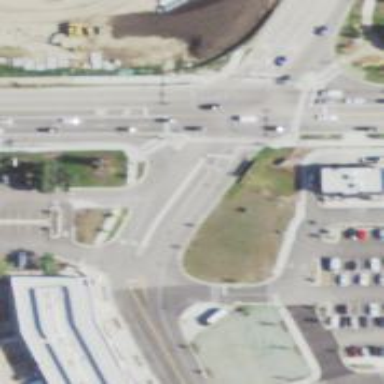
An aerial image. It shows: Footway with zebra crossing and traffic island.